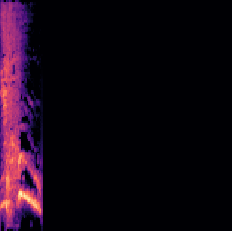
Sound class: Person sneeze